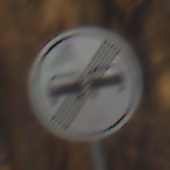
Verkehrszeichen: EndeUeberholverbot
Umgebung: Outdoor, Nature
Tageszeit: SunriseSunset
Wetter: Clear
Licht: Natural
Jahreszeit: Autumn
Kontrast: HighContrast